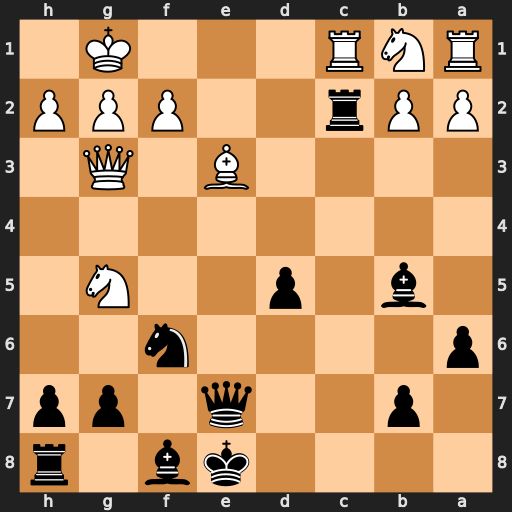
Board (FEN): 4kb1r/1p2q1pp/p4n2/1b1p2N1/8/4B1Q1/PPr2PPP/RNR3K1
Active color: b
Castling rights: k
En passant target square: -
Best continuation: Rxc1+ Bxc1 Qe1#